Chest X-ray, PA view. Patient: 51 years old, sex M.
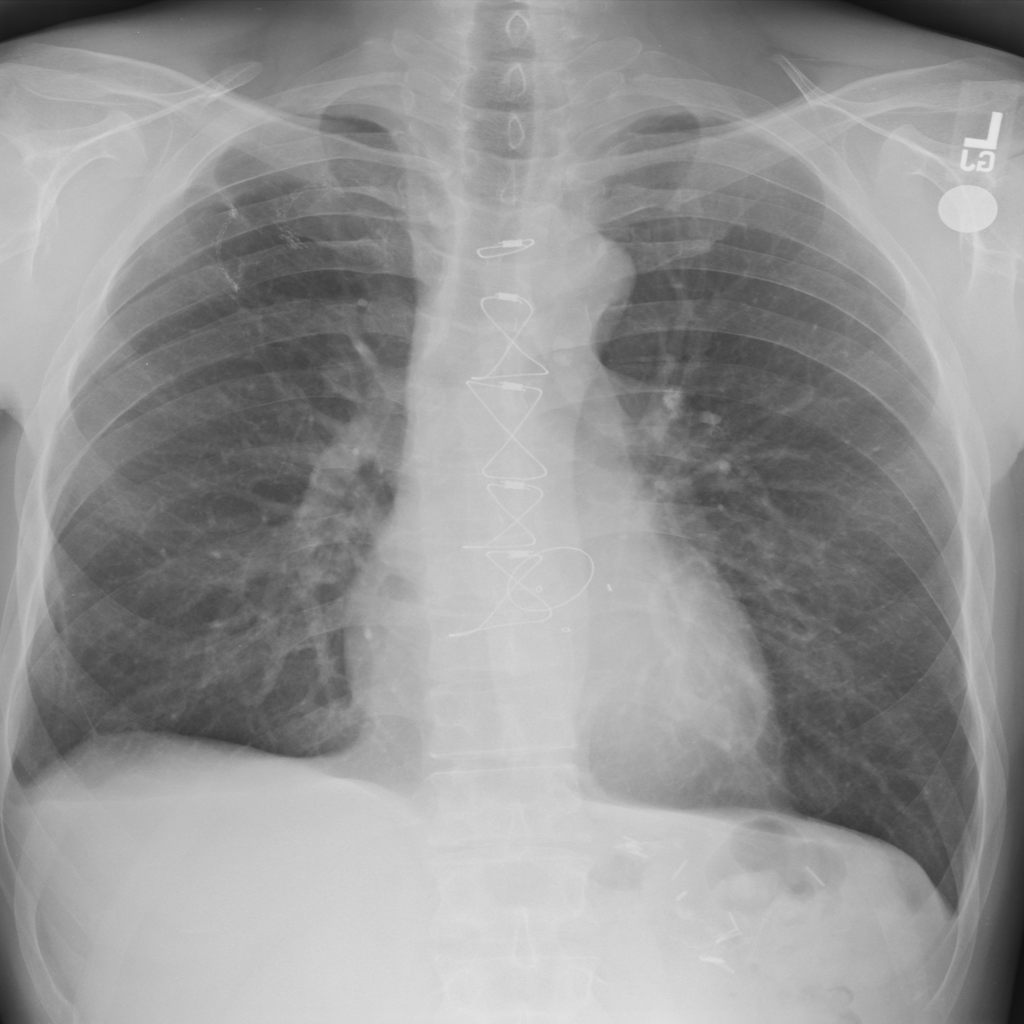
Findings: Pleural_Thickening